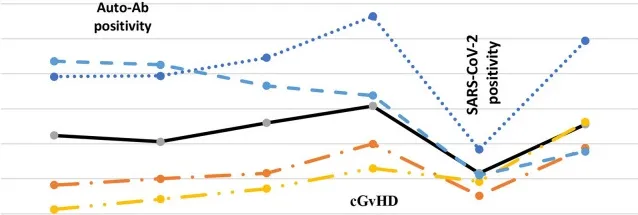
Dynamic engraftment parameters during follow up after HSCT. The time of first auto-Ab detection (day +100), diagnosis of cGvHD (day +212) and diagnosis of SARS-CoV-2 infection (day +252) are shown. Ab, antibody; cGvHD, chronic graft-vs. -host disease.
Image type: chart (chart)